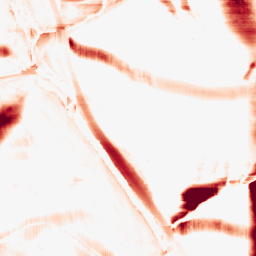
Category: morphological
Decomposition family: morphological_rect
Decomposition parameters: operation: opening
width: 50
height: 20
Upsampling method: bicubic
Upsampling parameters: scale: 2
Upsampling scale: 2